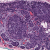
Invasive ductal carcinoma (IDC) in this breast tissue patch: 0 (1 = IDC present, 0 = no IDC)